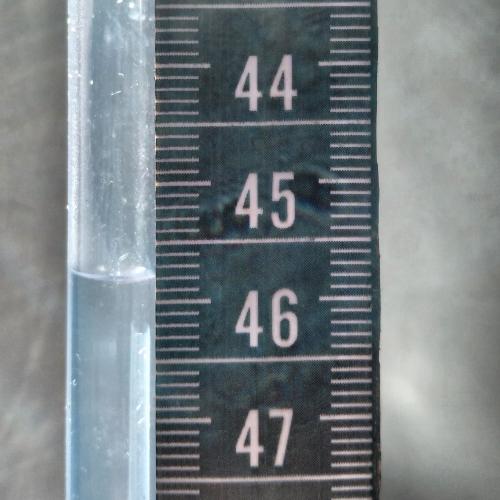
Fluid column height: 45.8 cm